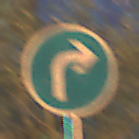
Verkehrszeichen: VorgeschriebeneFahrtrichtungRechts
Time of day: Night
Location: Outdoor (Urban)
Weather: PartlyCloudy
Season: NotSpecified
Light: Artificial